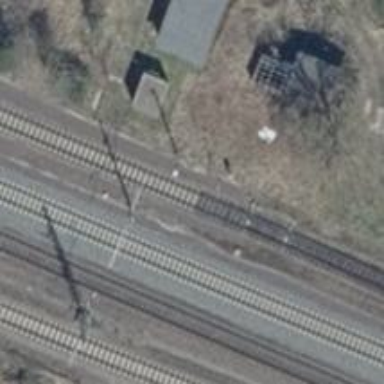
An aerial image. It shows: Railway switch with turnout to the right.